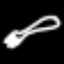
Label: fork